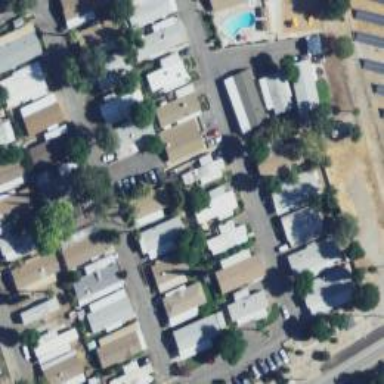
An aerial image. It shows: Service road in mobile home or trailer park.